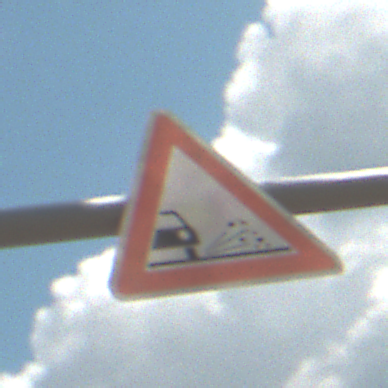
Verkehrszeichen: SplittSchotter
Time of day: Midday
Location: Outdoor (Suburban)
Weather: PartlyCloudy
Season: NotSpecified
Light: Natural